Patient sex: F
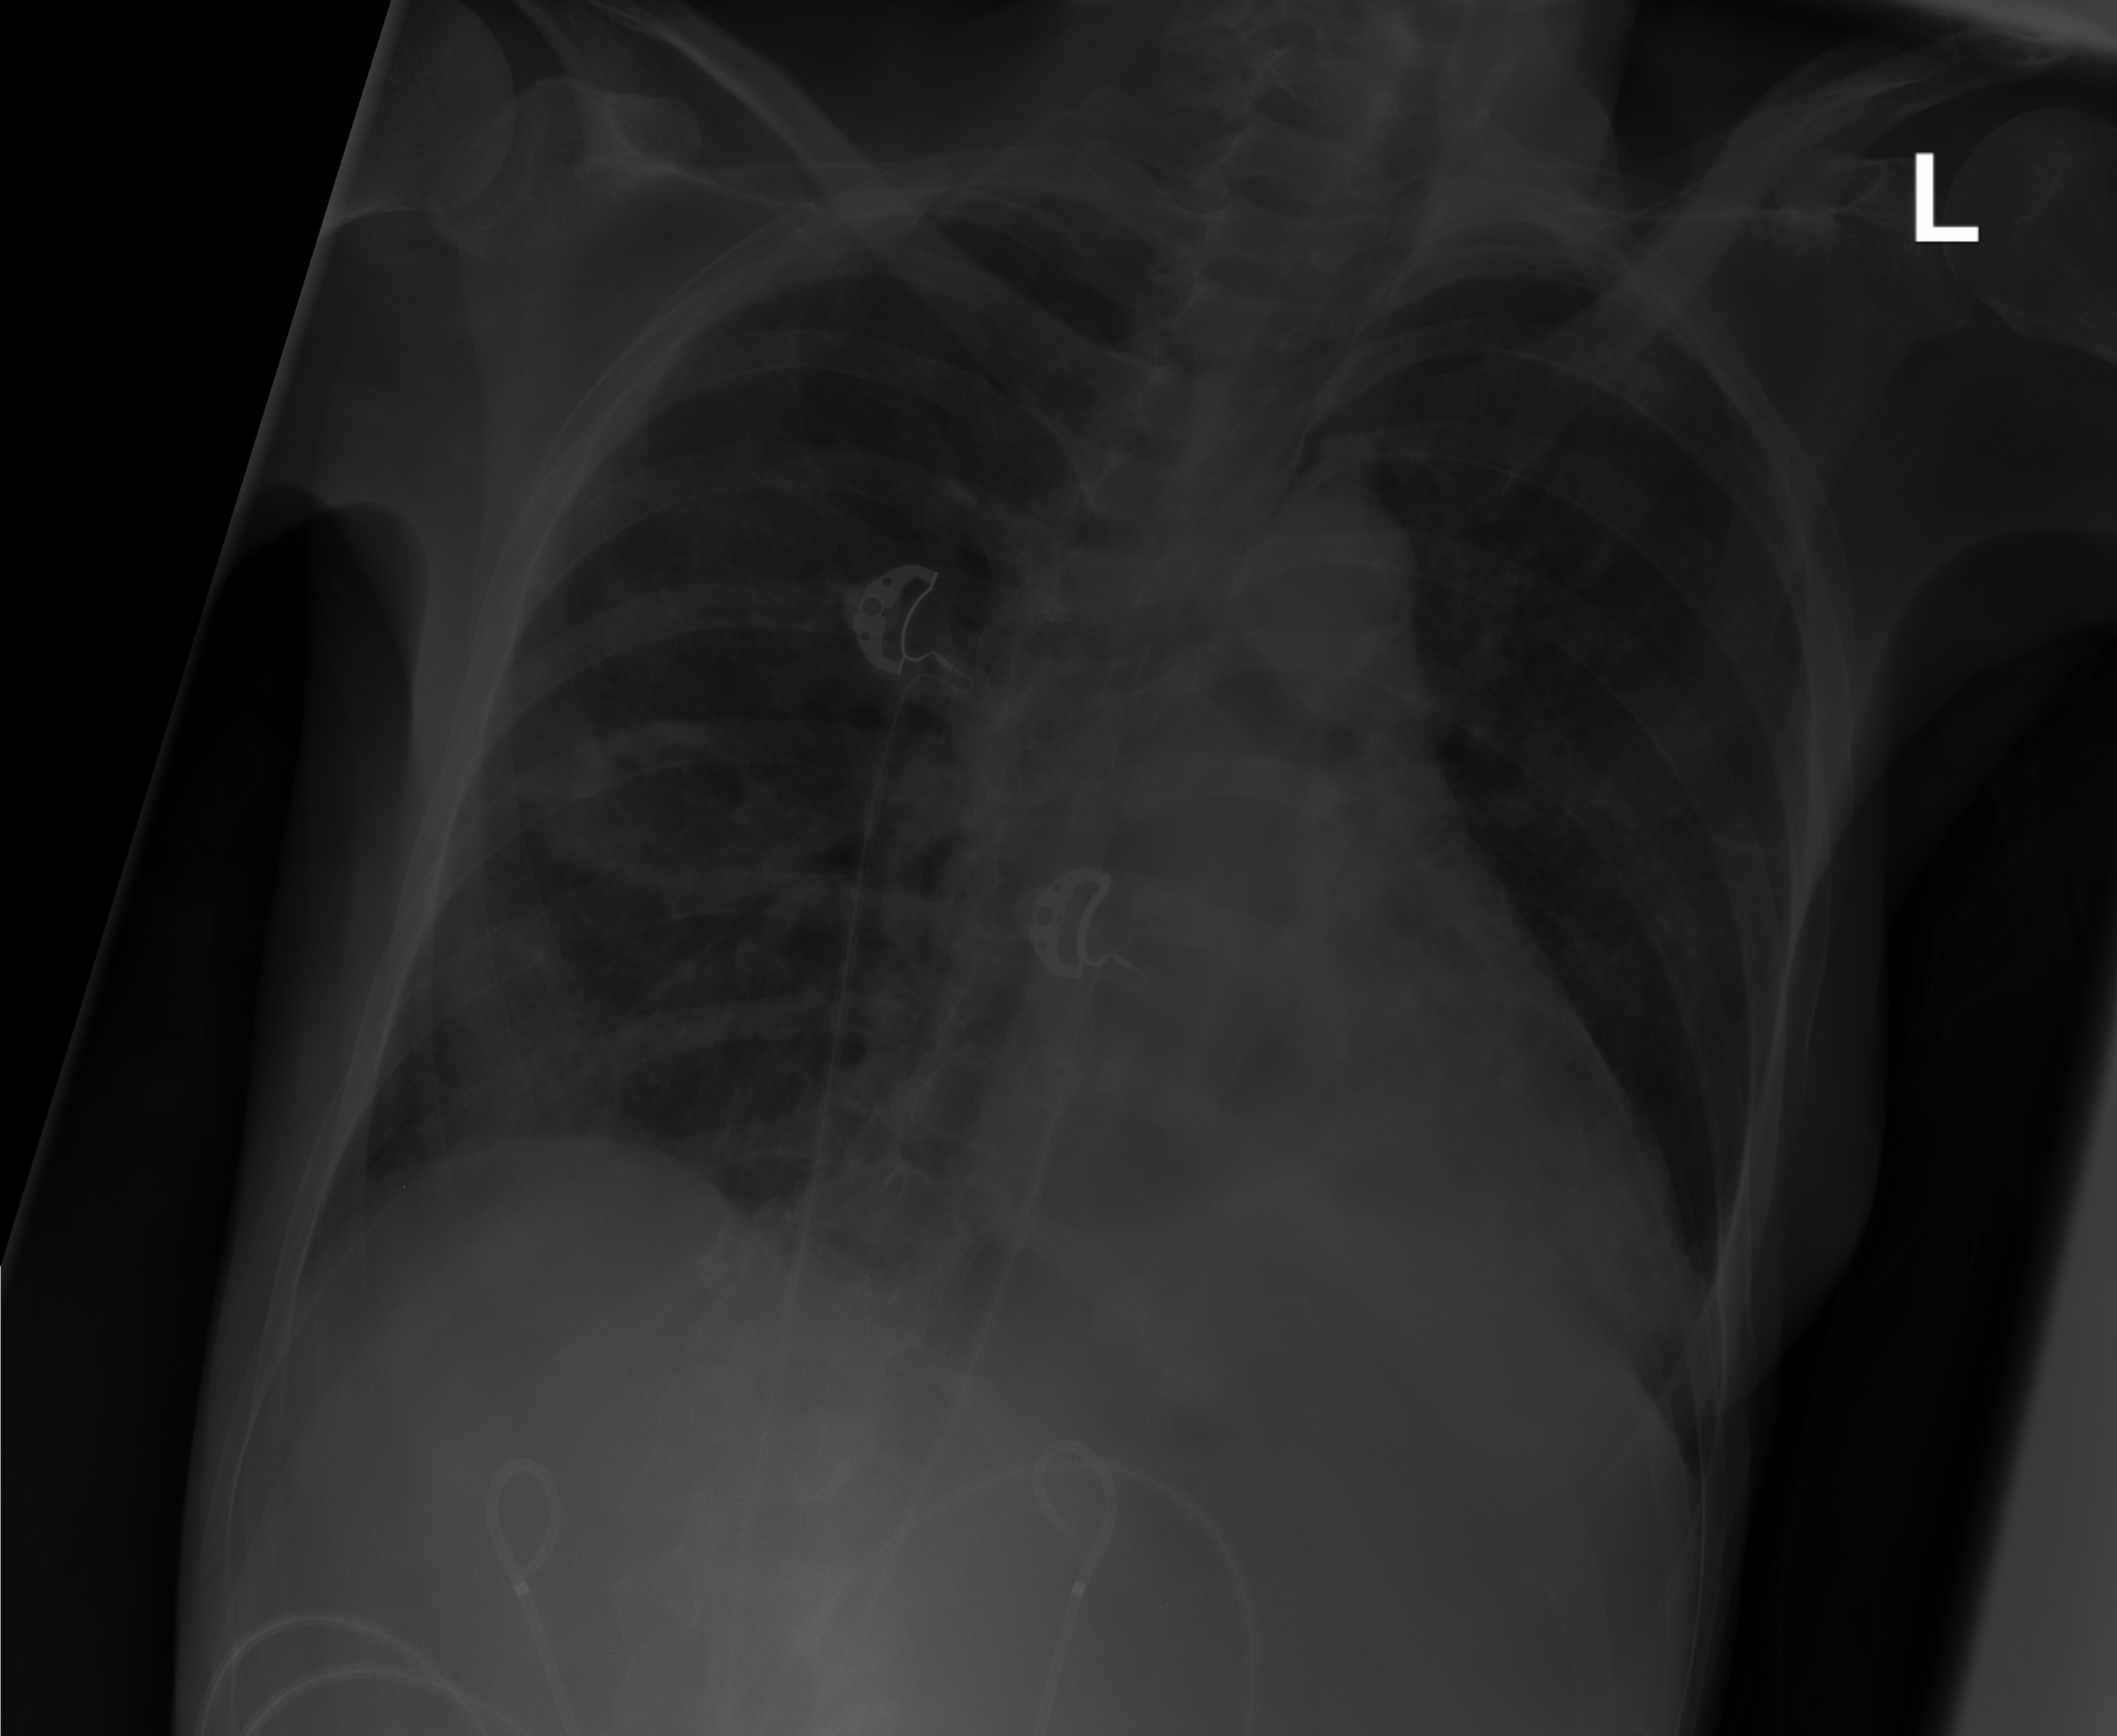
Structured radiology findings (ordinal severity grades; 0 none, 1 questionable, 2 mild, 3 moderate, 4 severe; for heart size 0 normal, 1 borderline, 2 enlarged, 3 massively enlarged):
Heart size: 0
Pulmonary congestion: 2
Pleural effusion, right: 0
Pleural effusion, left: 0
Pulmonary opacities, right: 3
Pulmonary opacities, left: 2
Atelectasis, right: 2
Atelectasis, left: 0